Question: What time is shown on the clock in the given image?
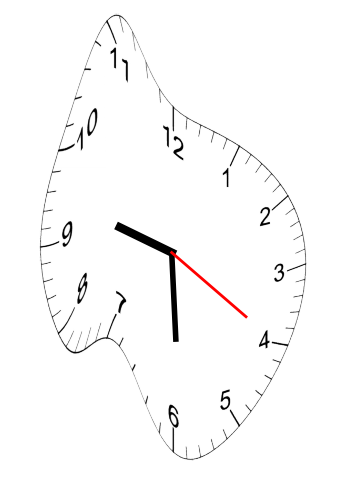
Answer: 09:29:20